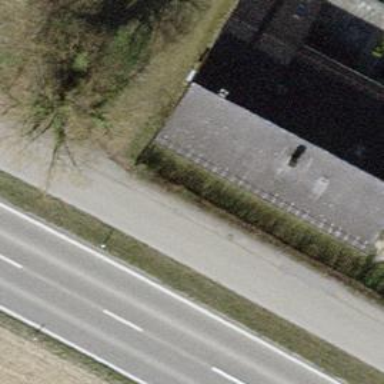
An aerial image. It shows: Asphalt sidewalk path.